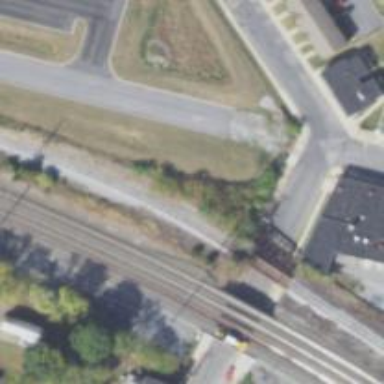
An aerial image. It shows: Abandoned railroad bridge.